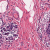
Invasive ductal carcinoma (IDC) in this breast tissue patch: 0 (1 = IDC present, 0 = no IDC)